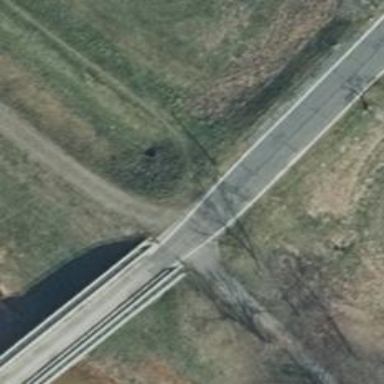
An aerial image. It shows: Culvert tunnel.